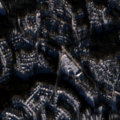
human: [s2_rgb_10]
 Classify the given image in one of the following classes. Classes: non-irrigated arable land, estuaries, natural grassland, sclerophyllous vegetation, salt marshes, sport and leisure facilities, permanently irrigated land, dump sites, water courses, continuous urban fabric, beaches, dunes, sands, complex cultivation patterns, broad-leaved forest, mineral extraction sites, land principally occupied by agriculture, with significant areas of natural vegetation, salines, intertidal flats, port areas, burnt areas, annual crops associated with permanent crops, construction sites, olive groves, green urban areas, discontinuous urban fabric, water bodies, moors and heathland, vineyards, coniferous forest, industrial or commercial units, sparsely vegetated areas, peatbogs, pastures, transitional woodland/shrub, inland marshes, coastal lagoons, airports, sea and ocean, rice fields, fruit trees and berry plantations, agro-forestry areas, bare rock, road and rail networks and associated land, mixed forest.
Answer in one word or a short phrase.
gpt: discontinuous urban fabric, industrial or commercial units, coniferous forest, water bodies